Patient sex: M
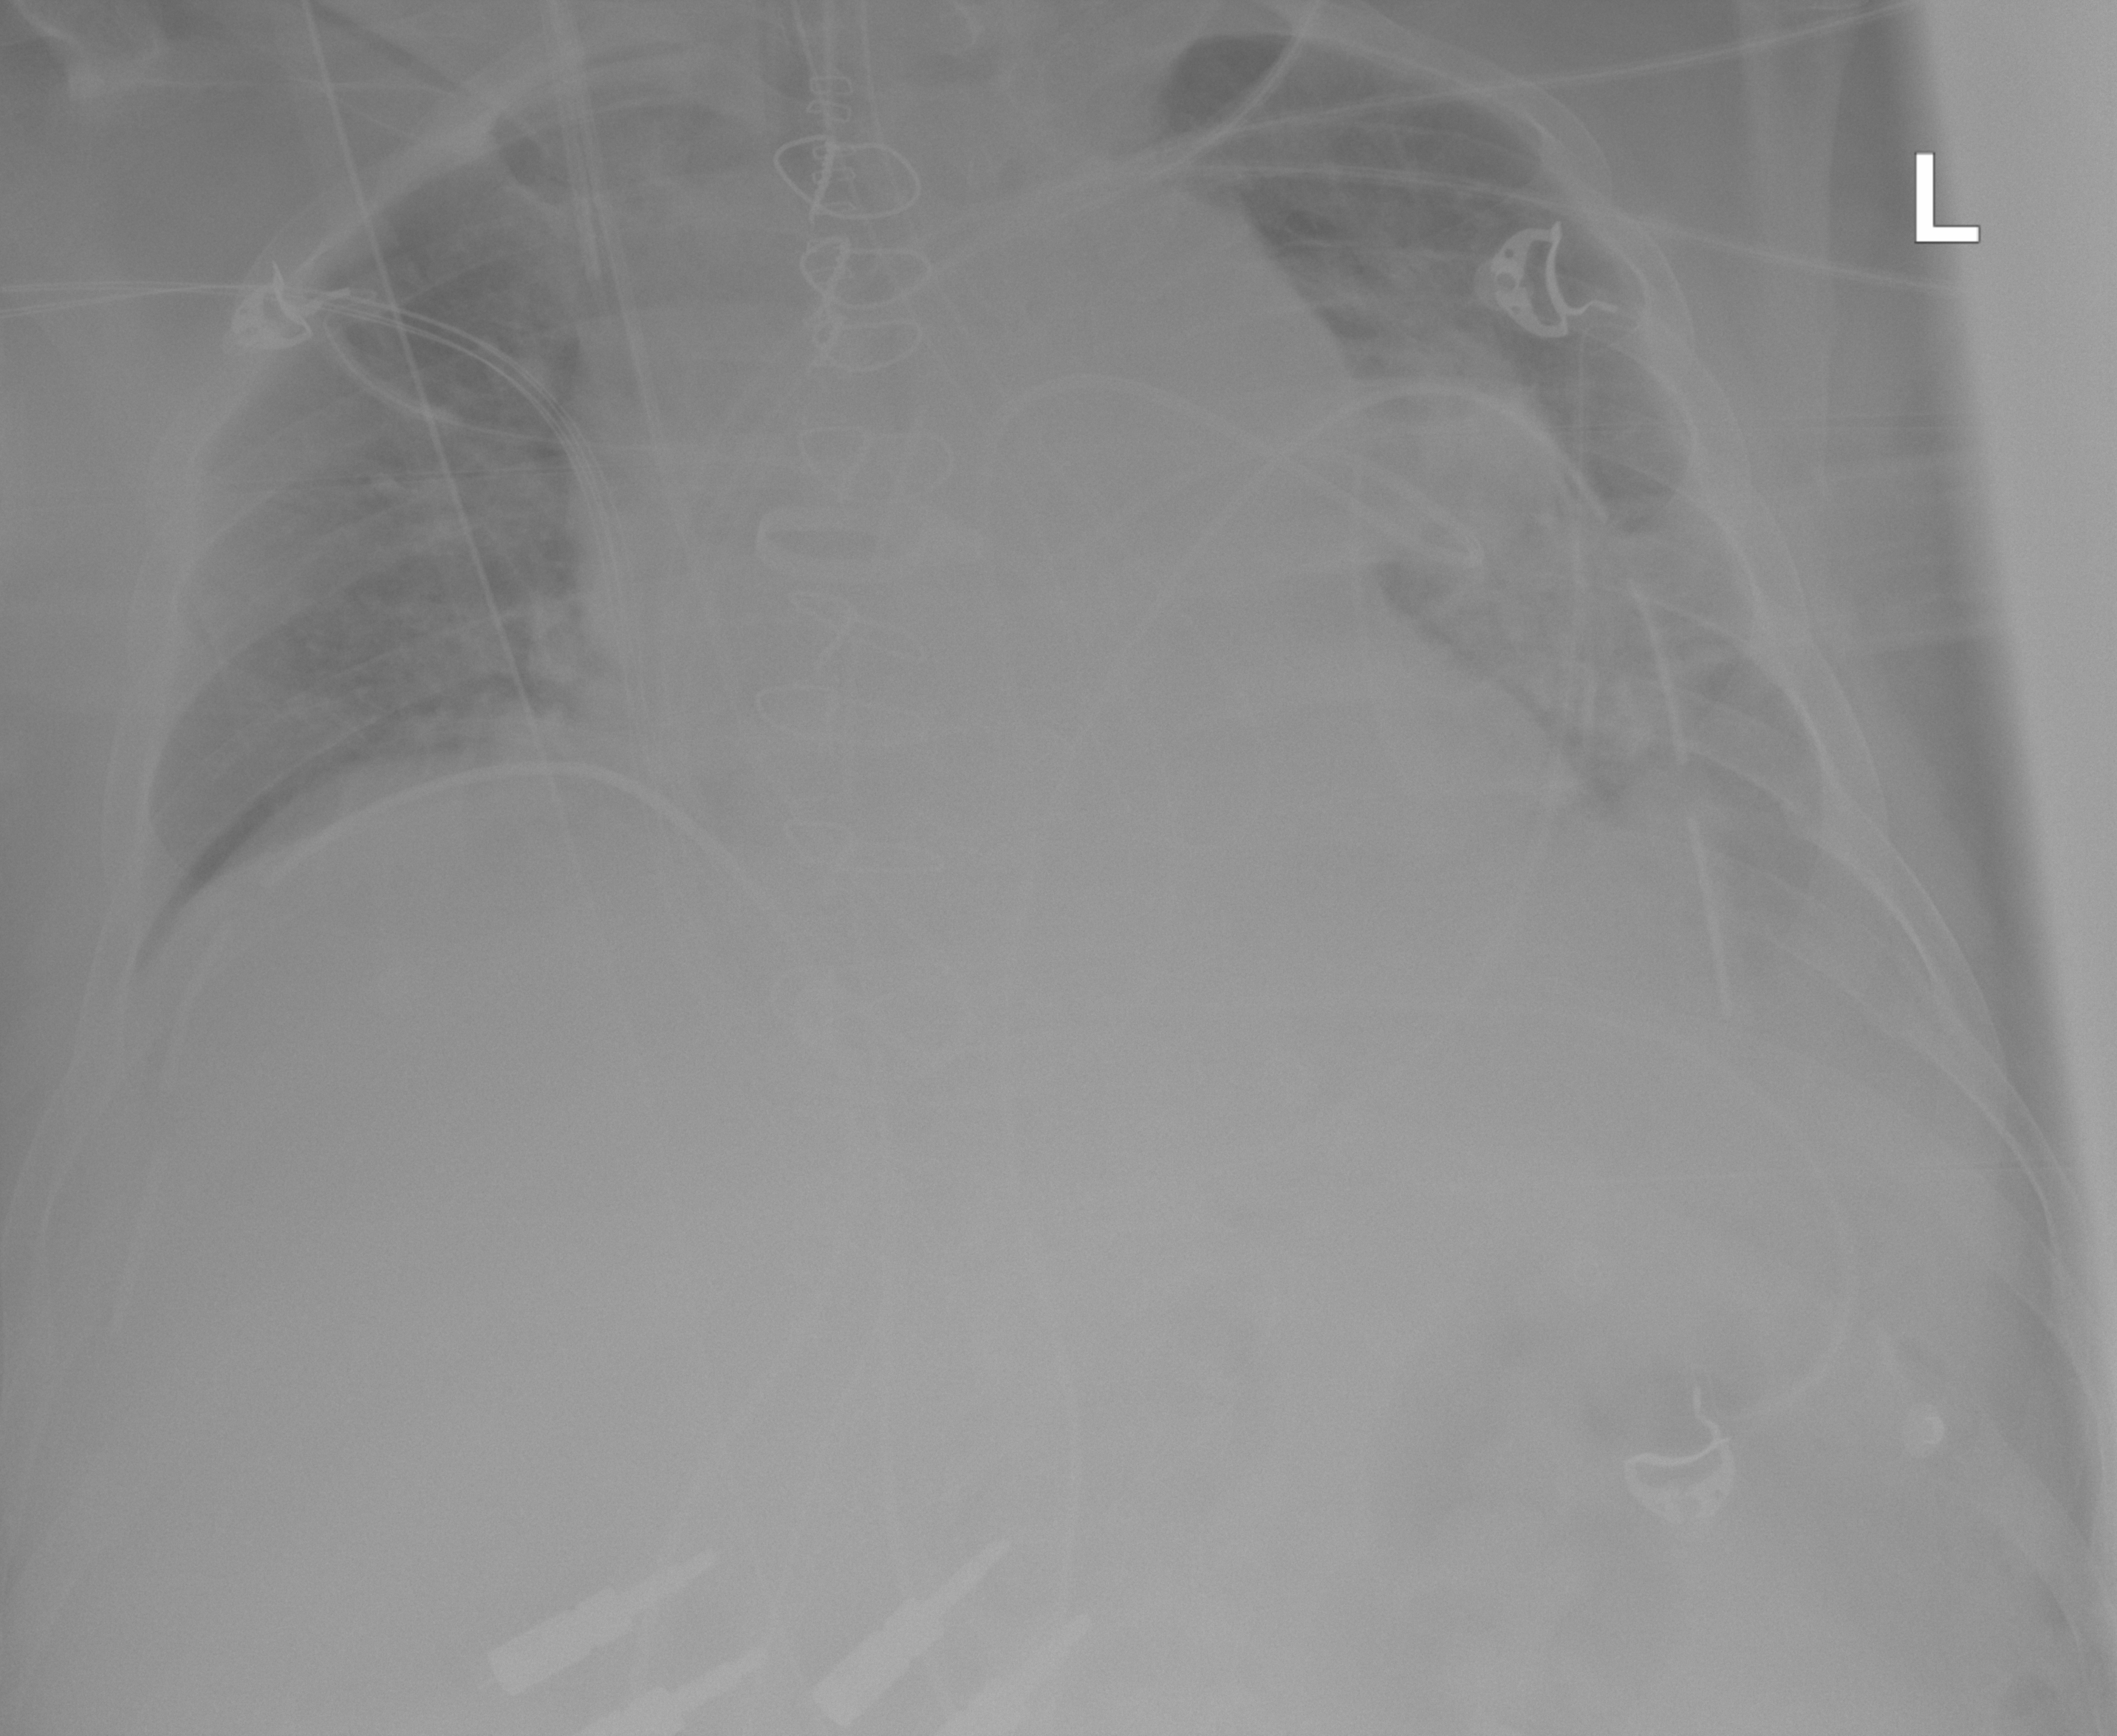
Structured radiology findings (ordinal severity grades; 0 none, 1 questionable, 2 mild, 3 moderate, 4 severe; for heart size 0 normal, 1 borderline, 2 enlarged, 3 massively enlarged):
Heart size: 2
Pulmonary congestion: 0
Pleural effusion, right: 0
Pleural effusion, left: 0
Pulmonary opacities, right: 0
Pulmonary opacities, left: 0
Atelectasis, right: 0
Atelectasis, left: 2